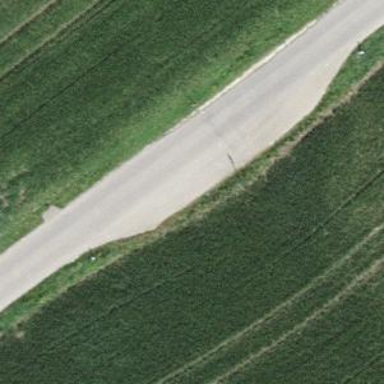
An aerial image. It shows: Passing place on the road.